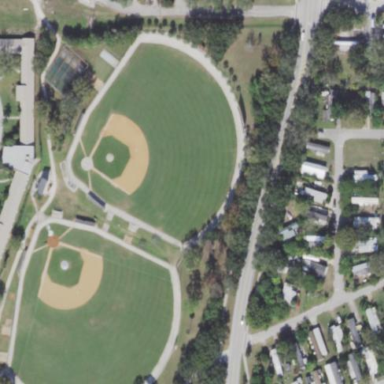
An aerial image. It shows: Baseball pitch for leisure land activities.